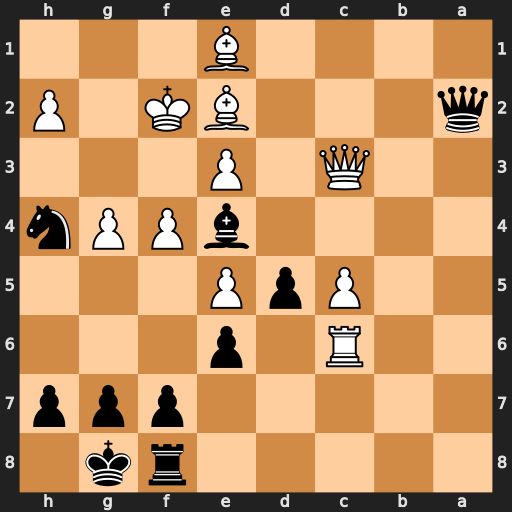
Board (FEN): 5rk1/5ppp/2R1p3/2PpP3/4bPPn/2Q1P3/q3BK1P/4B3
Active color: b
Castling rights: -
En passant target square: -
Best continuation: d4 Ra6 Qxa6 Bxa6 dxc3